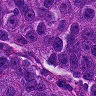
Metastatic tissue present: yes